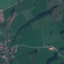
Land use / land cover class: Pasture